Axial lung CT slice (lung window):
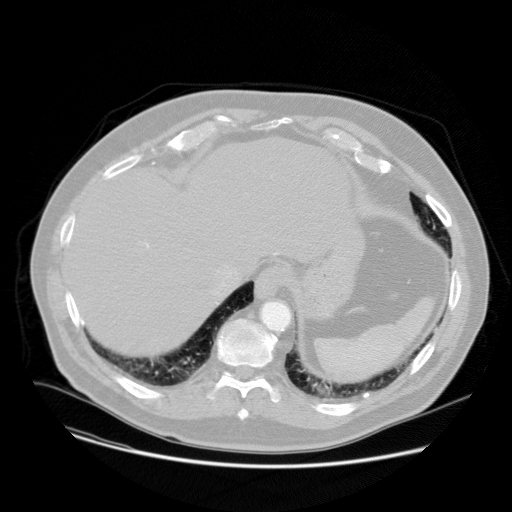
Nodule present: no